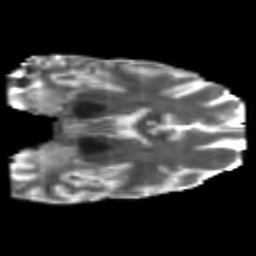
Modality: T2w
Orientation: coronal
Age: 30
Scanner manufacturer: philips
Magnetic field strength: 3 T
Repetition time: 8.438 s
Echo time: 0.1273 s